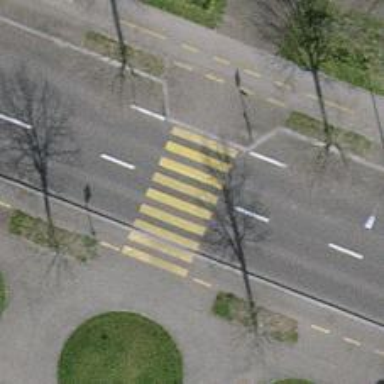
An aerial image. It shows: Uncontrolled crossing on the road.